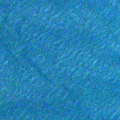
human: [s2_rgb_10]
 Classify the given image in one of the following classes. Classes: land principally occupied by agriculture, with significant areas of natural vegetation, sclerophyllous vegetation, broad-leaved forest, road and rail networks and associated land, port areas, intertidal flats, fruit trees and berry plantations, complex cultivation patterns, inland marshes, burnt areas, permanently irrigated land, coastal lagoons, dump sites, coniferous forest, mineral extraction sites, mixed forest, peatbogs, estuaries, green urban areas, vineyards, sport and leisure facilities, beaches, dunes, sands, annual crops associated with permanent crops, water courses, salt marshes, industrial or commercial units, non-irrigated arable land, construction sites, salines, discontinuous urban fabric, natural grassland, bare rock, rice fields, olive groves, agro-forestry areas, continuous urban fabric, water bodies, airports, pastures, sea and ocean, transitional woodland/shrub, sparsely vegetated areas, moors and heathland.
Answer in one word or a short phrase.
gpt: sea and ocean